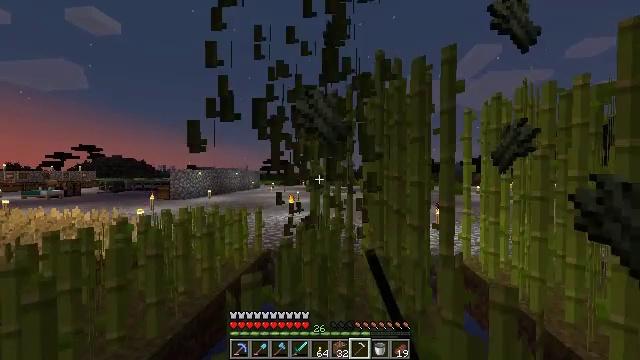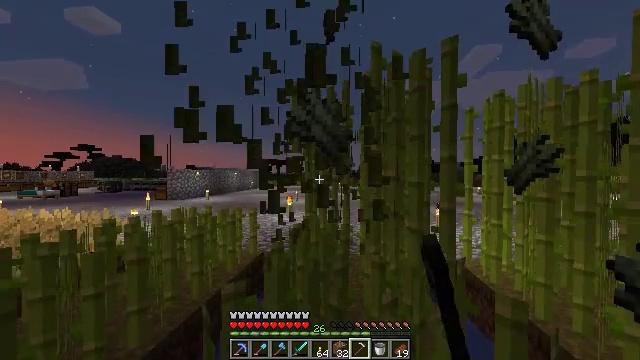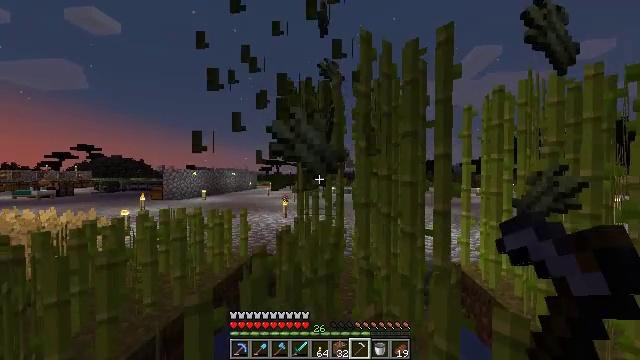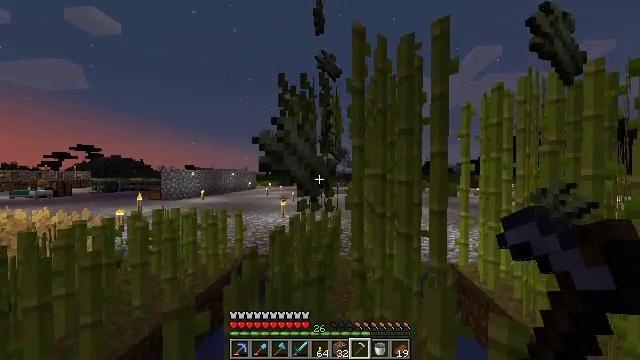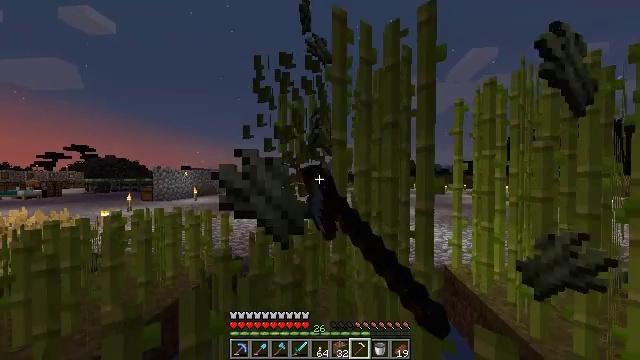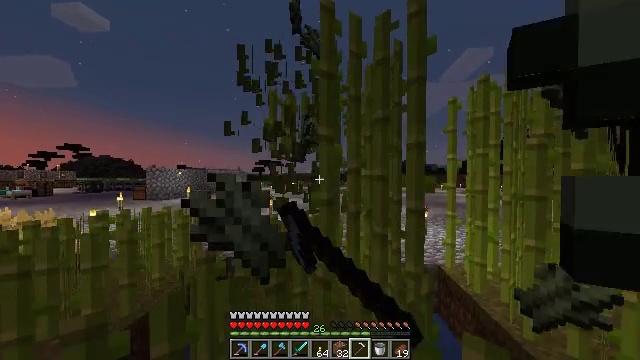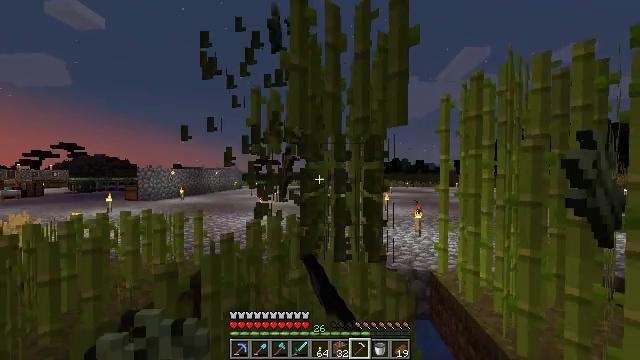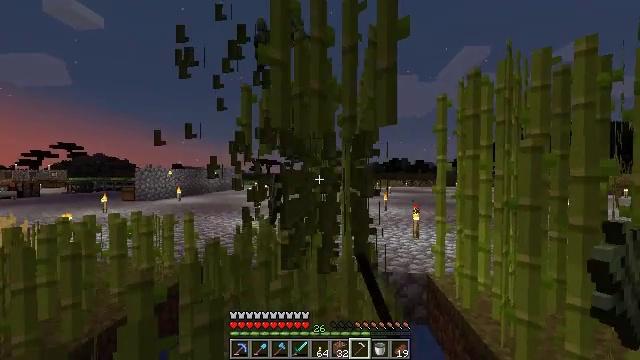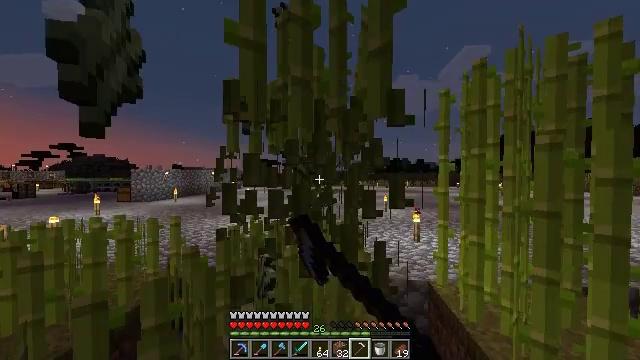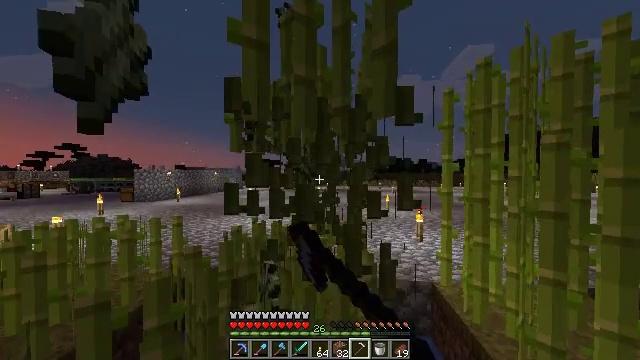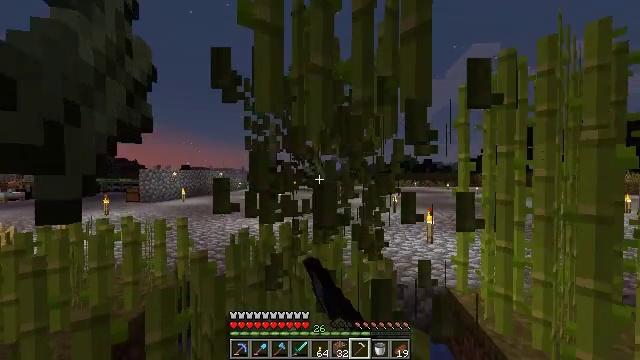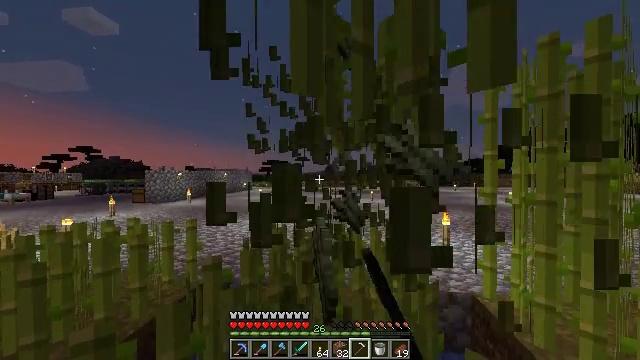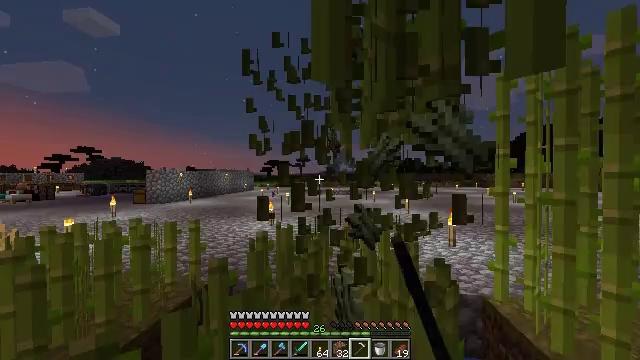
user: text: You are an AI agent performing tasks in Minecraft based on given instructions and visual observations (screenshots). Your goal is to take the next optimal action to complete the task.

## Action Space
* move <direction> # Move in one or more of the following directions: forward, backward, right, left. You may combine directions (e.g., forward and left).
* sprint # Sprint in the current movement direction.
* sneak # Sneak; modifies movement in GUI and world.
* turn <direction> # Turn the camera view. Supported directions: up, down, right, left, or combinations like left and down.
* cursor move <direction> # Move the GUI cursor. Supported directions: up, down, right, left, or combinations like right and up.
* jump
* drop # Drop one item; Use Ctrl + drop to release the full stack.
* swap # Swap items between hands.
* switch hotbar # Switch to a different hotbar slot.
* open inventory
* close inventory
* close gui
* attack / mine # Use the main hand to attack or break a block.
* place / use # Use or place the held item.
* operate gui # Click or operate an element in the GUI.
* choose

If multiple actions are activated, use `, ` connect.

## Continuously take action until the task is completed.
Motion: motion action
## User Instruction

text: Break the sugar cane.
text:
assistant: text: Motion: move forward and move right, attack / mine
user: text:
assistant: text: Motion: move forward and move right, attack / mine
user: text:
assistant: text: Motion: move forward and move right, attack / mine
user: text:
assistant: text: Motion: move forward and move right, attack / mine
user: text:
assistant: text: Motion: move forward and move right, attack / mine
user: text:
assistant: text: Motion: move forward and move right, attack / mine
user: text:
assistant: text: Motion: move forward and move right, attack / mine
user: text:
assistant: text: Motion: move forward and move left, attack / mine
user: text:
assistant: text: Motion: move forward and move left, attack / mine
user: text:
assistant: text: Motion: move forward and move left, attack / mine
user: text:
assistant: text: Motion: move forward and move left, attack / mine
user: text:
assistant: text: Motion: move forward and move left, attack / mine
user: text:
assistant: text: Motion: move left, attack / mine